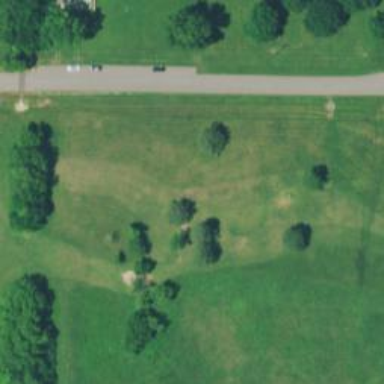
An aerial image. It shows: Disc golf course featuring disc golf basket.